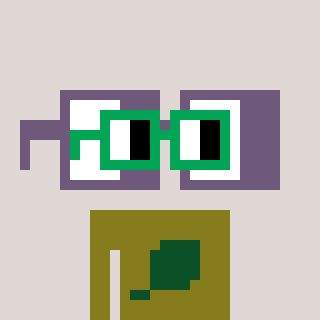
a pixel art character with square green glasses, a glasses-shaped head and a gunk-colored body on a warm background